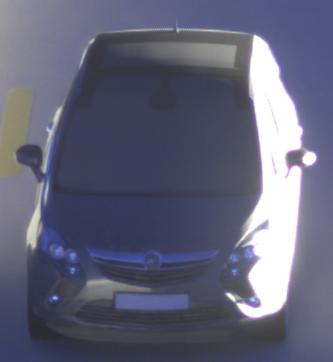
Make: Opel
Model: Zafira Tourer 1.8
Detailed model: Zafira (C) Tourer
Model produced from: 2012/01
Model produced until: 2015/06
Doors: 5
Color: gray
Road condition: dry road
Daytime: sunrise or sunset
Contrast: high contrast